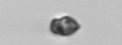
Label: Heterocapsa_rotundata